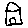
Label: house